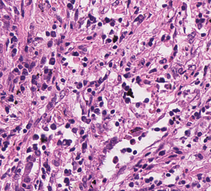
Tumor epithelial tissue: no
Tumor-associated stroma tissue: yes
Normal tissue: no